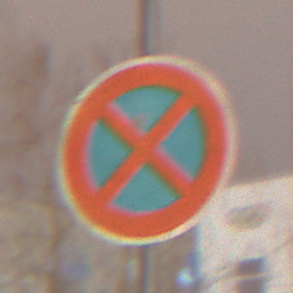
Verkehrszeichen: AbsolutesHalteverbot
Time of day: Night
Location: Outdoor (Urban)
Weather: Overcast
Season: Winter
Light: Artificial